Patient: sex F, age 56
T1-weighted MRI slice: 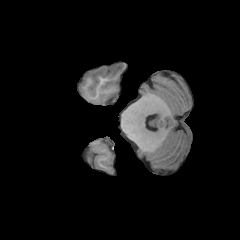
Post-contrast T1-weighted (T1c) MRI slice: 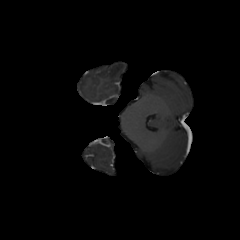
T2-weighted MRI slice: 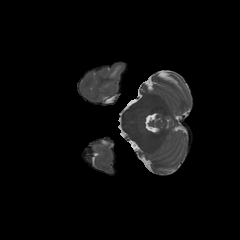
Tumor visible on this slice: yes
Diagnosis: Glioblastoma, IDH-wildtype
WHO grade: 4